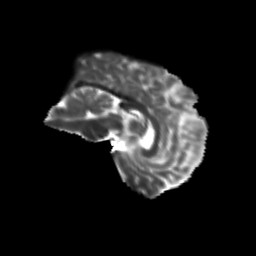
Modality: T2w
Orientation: sagittal
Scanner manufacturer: siemens
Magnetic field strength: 3 T
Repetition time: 9.2 s
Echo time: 0.084 s